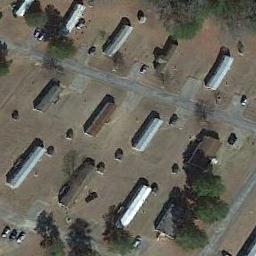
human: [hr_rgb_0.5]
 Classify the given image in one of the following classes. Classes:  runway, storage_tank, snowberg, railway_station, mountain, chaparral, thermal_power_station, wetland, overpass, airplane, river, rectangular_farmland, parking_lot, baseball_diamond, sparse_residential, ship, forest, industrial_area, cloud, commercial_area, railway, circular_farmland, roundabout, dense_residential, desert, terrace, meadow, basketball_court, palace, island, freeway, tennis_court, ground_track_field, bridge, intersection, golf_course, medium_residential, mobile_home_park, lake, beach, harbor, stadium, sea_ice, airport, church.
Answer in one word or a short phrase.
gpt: mobile_home_park